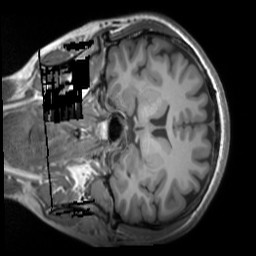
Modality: T1w
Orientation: coronal
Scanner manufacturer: siemens
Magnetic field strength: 3 T
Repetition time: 1.9 s
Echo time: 0.00267 s